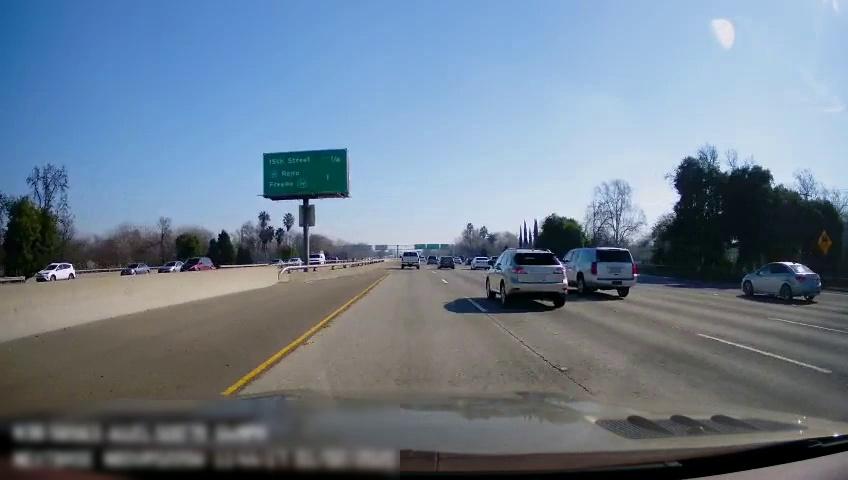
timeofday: Day
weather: Sunny
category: Drivable Space
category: Vehicles | Car
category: Vehicles | Car
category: Vehicles | Car
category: Vehicles | Car
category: Vehicles | Car
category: Vehicles | Car
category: Vehicles | Van
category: Drivable Space
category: Vehicles | Car
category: Vehicles | SUV
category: Vehicles | Car
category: Vehicles | Truck
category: Vehicles | SUV
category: Vehicles | Van
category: Vehicles | Car
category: Lanes | Current Lane
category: Lanes | Current Lane
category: Lanes | Alternate Lane
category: Lanes | Alternate Lane
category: Lanes | Alternate Lane
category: Traffic | Signs
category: Traffic | Signs
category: Traffic | Signs
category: Traffic | Signs
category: Traffic | Signs
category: Traffic | Signs